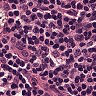
Metastatic tissue present: no